Chest X-ray. View position: PA
Patient age: 16
Patient sex: M
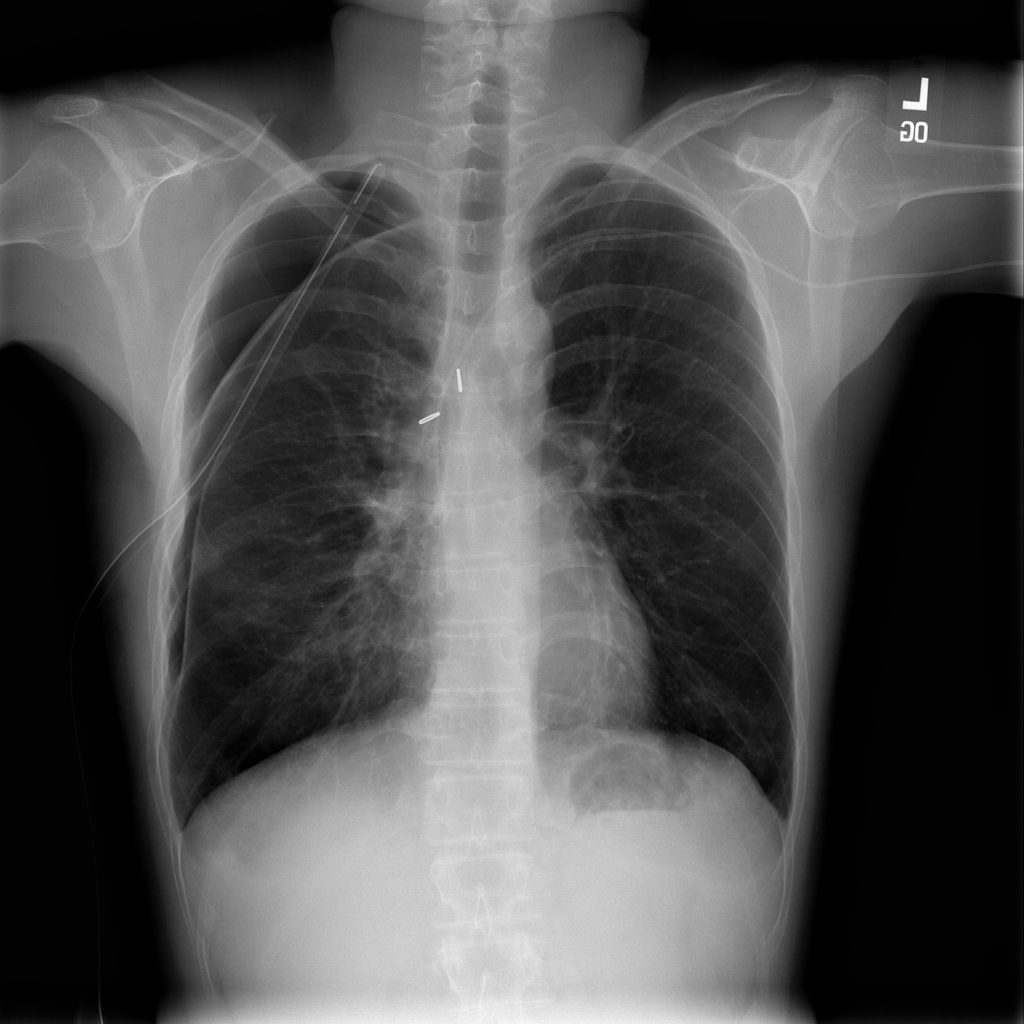
Finding: Pneumothorax